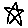
Label: star